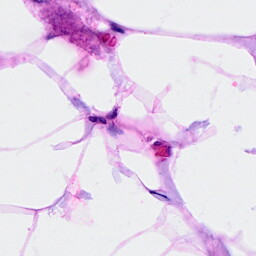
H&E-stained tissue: Breast